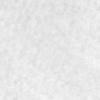
Label: no_change